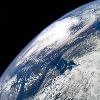
Label: cloud